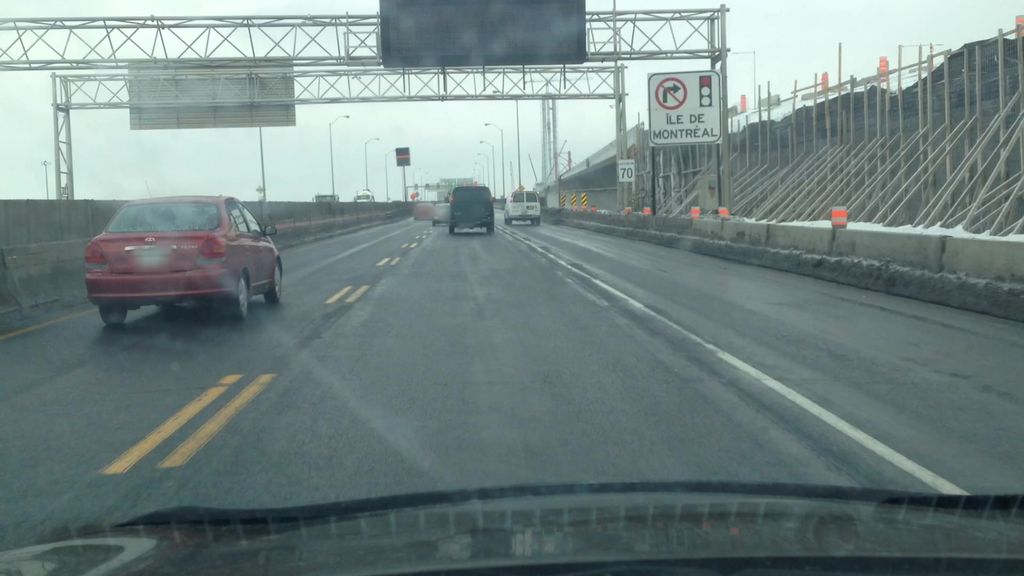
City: montreal